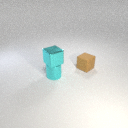
small cyan metal cube above small cyan metal cylinder